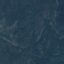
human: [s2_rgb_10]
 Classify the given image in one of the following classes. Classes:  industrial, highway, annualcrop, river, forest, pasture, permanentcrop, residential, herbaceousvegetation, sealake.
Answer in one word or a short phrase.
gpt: Forest